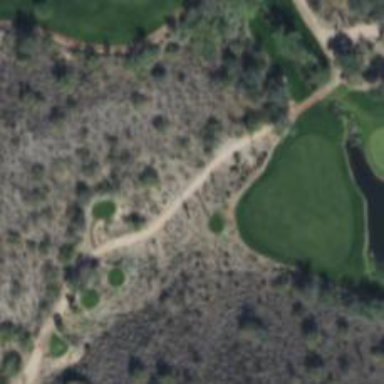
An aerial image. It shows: Footway that doubles as golf path.